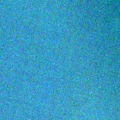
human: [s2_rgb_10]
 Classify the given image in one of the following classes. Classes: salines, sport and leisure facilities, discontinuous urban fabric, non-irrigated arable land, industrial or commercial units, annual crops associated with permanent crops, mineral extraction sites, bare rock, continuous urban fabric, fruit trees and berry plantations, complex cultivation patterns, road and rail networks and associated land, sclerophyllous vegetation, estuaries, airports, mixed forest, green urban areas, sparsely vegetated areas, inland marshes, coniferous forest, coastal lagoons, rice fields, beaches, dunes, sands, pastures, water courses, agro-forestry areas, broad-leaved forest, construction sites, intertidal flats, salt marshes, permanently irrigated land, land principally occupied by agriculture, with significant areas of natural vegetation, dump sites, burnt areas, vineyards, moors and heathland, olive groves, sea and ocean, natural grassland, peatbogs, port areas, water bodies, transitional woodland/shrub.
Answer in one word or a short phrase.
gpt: sea and ocean